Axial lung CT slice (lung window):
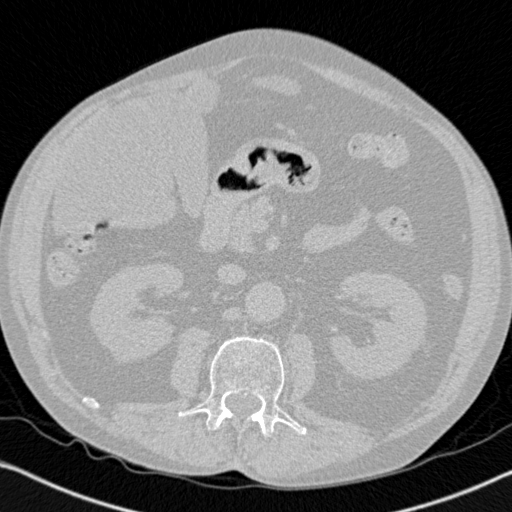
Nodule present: no